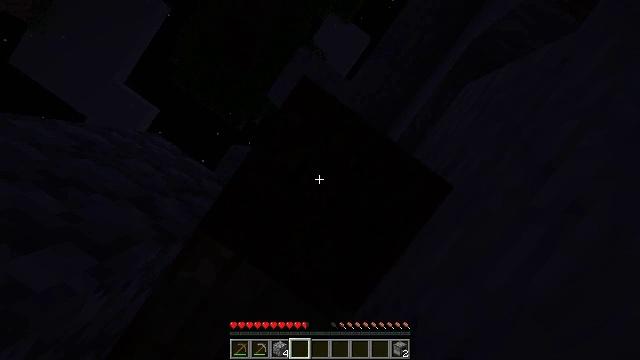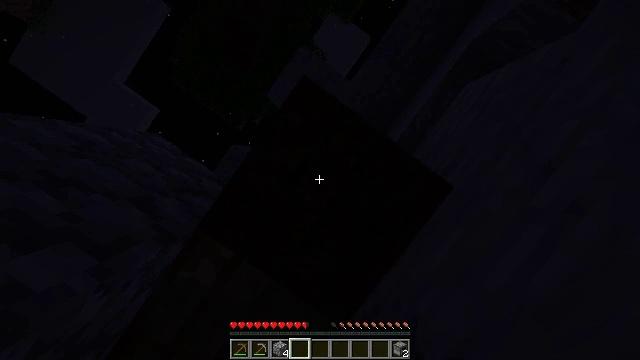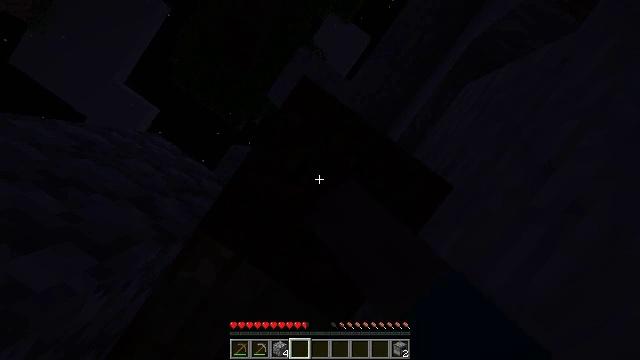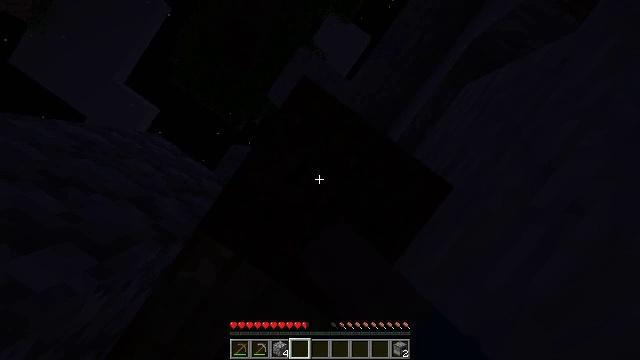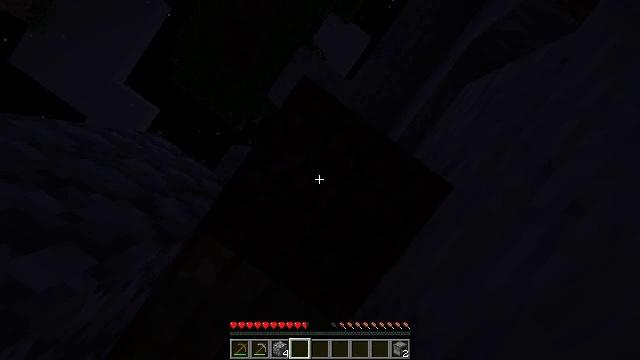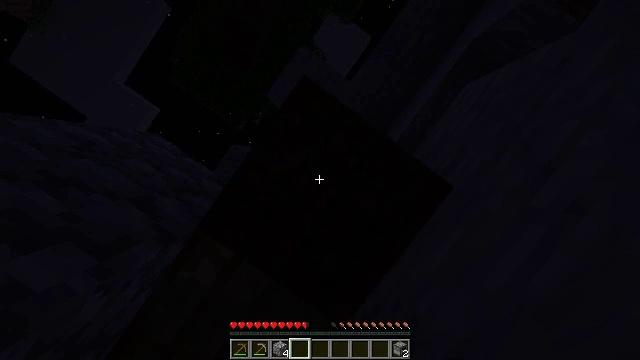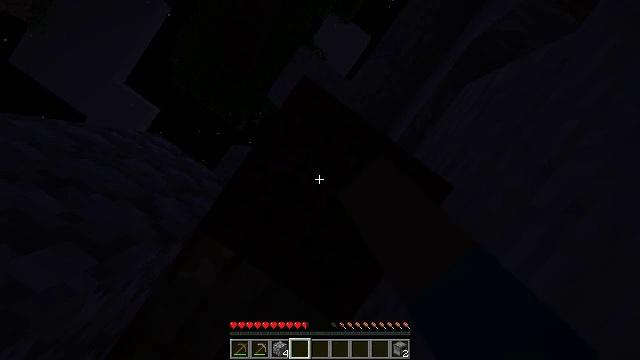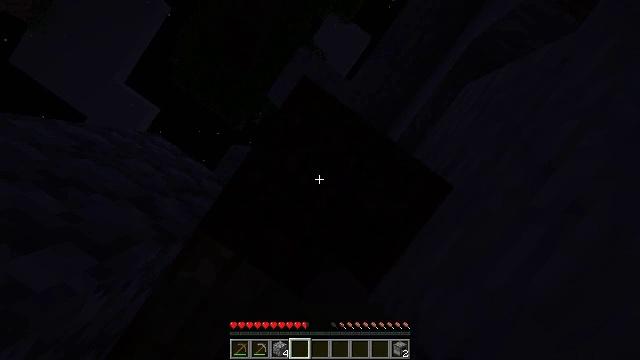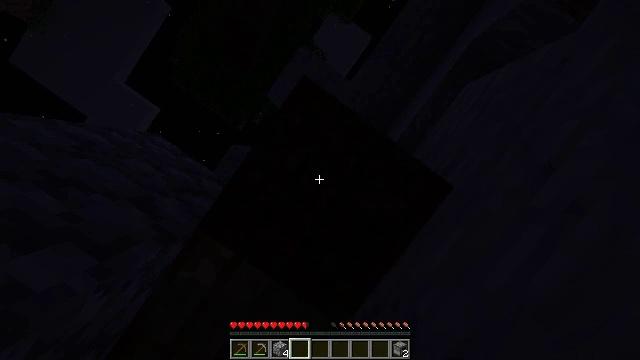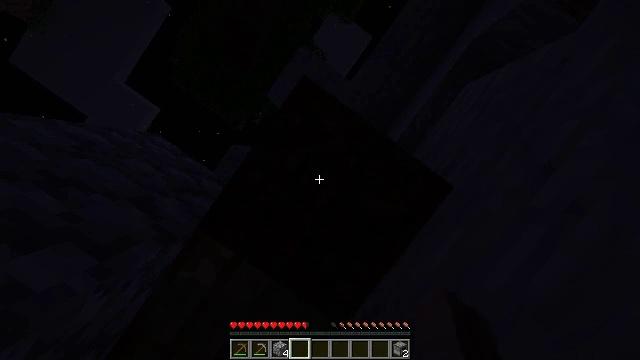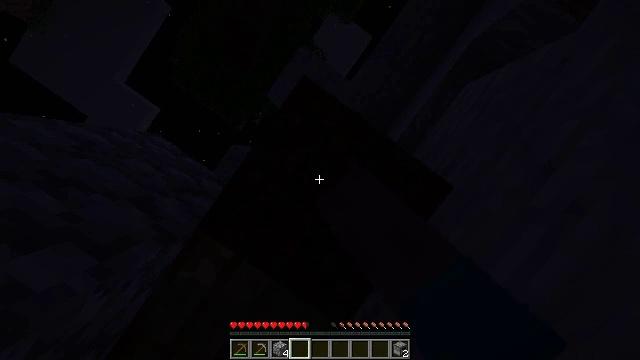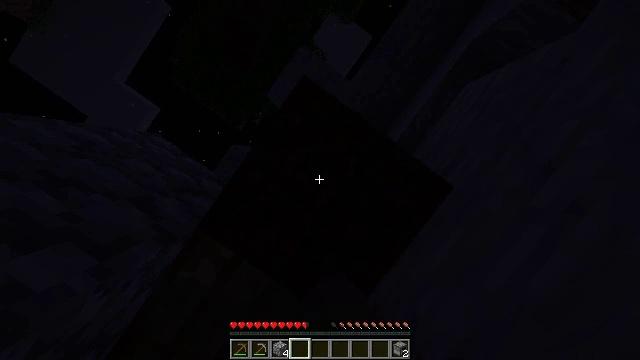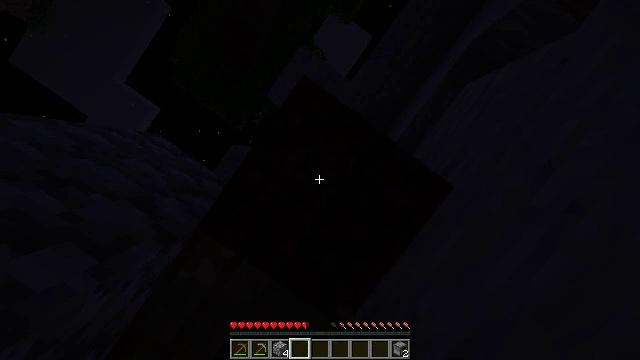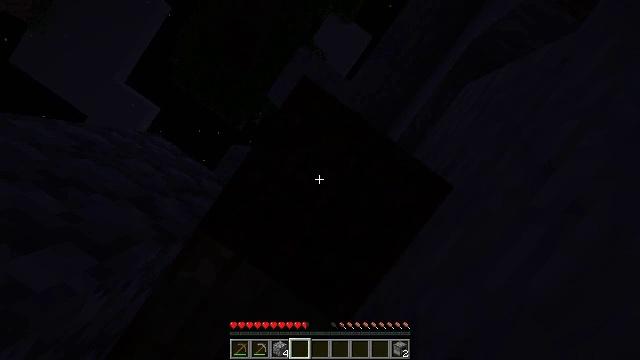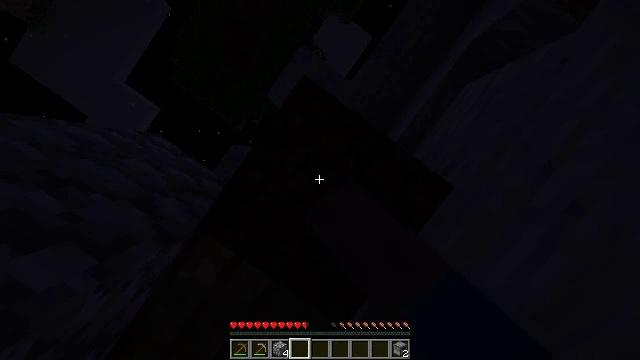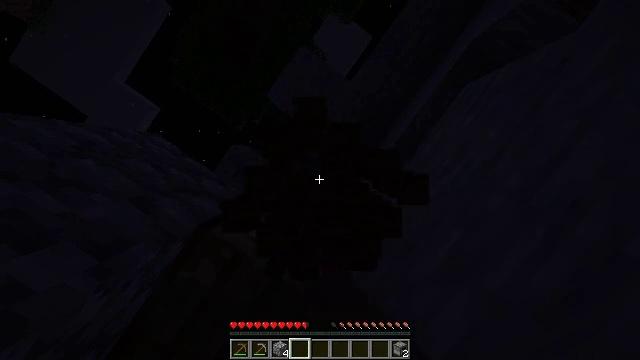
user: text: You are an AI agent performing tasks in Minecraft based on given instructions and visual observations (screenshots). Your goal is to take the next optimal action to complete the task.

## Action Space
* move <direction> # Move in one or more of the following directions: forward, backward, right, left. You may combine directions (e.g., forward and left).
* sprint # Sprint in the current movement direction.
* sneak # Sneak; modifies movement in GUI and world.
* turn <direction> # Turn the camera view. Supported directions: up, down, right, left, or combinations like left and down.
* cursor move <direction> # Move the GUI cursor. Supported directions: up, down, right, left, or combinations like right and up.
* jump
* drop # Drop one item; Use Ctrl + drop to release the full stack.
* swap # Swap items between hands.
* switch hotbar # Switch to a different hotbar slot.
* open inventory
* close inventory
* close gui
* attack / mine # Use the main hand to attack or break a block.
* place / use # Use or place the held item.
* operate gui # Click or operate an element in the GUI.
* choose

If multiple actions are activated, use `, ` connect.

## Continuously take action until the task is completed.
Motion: motion action
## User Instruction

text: Gather some dark oak planks.
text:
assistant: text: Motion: attack / mine
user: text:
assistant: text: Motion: attack / mine
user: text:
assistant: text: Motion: attack / mine
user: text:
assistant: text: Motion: attack / mine
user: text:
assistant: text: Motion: attack / mine
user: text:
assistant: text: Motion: attack / mine
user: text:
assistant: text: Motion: attack / mine
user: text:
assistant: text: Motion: attack / mine
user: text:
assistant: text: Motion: attack / mine
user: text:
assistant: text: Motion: attack / mine
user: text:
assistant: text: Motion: attack / mine
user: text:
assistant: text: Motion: attack / mine
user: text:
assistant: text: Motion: attack / mine
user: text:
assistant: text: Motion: attack / mine
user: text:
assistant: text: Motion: attack / mine
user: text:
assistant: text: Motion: attack / mine
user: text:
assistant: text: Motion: attack / mine
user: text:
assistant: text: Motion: attack / mine
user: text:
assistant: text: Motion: attack / mine
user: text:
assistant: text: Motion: attack / mine